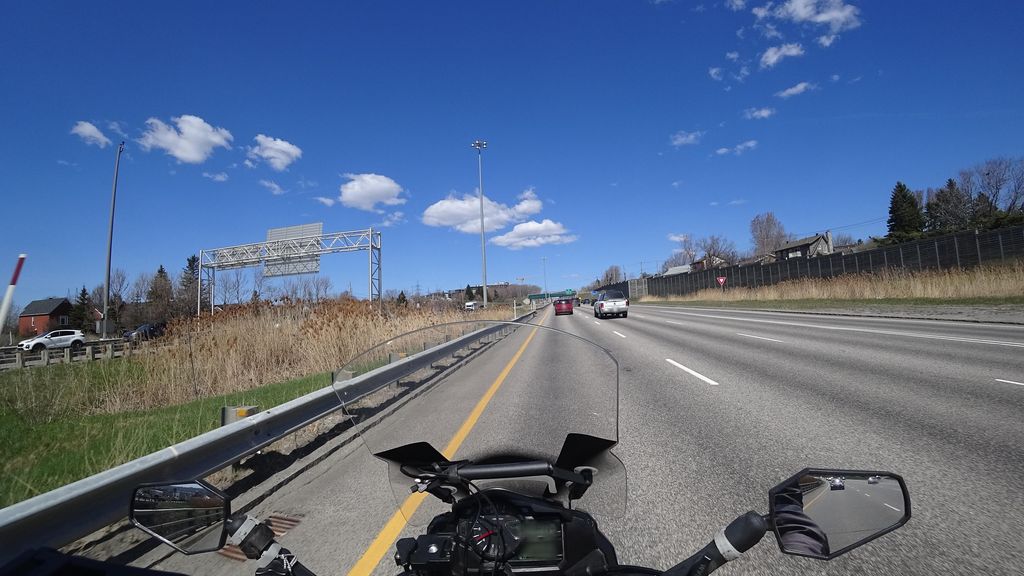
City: quebec_city